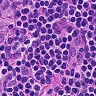
Metastatic tissue present: no